Question: - 'onclick'- Now 'toggle' variable is set to '0', background image is changed and the data is being deleted from local storage : this part works fine.- ...- A user clicks on another element (first click data is deleted of prev div ). though a new data should be inserted in that case, but it does not?
json data:
'''
Object {
sess_id : 182104,
name : "AUTOMECH FORMULA",
city : "Cairo",
country : "Egypt",
event_url : "automech-formula"
}
events:189 Object {
sess_id : 182104,
name : "AUTOMECH FORMULA",
city : "Cairo",
country : "Egypt",
event_url : "automech-formula"
}
'''
snapshot (for all data removed on particular div clicked):-

HTML:
'''
<div class="evt_date" style="overflow:hidden" style="overflow:hidden" itemscope itemtype="http://schema.org/Event">
<a href="javascript:void(0);" class="favourate_dextop" id="fav'.$data[$k]['id'].'" onClick=" favaorite('.$data[$k]['id'].',''.$name_event.'',''.$event_city.'',''.$event_country.'',''.$event_urls.'',this)"></a>
</div>
'''
Javascript:
'''
var image2 = 'http://im.gifbt.com/images/star1_phonehover.png';
var image1 = 'http://im.gifbt.com/images/star1_phone.png';
var toggle = 1;
function favaorite(sess_id,name,city,country,event_url,pointer){
var eventData;
//is anything in localstorage?
if (localStorage.getItem('eventData') === null) {
eventData = [];
}else{
// Parse the serialized data back into an array of objects
eventData = JSON.parse(localStorage.getItem('eventData'));
console.log(eventData);
}
var details={};
details.sess_id = sess_id;
details.name = name;
details.city = city;
details.country = country;
details.event_url = event_url;
// Push the new data (whether it be an object or anything else) onto the array
eventData.push(details);
if (toggle == 1){
console.log("1");
$(pointer).closest('.evt_date').find('.favourate_dextop').css('background-image', 'url("' + image2 + '")');
toggle = 0;
}else{
console.log("2");
$(pointer).closest('.evt_date').find('.favourate_dextop').css('background-image', 'url("' + image1 + '")');
$.each(eventData, function(key, value){
console.log(value);
//$('#fav'+ delete value.sess_id + '');
//$('#fav'+ delete value.name + '');
//$('#fav'+ delete value.city + '');
//$('#fav'+ delete value.country + '');
//$('#fav'+ delete value.event_url + '');
delete value.sess_id;
delete value.name;
delete value.city;
delete value.country;
delete value.event_url;
//localStorage.removeItem(value.sess_id);
});
toggle = 1;
}
// Alert the array value
// alert(eventData); // Should be something like [Object array]
// Re-serialize the array back into a string and store it in localStorage
var jsondata=localStorage.setItem('eventData', JSON.stringify(eventData));
console.log(jsondata);
}
'''
<URL>
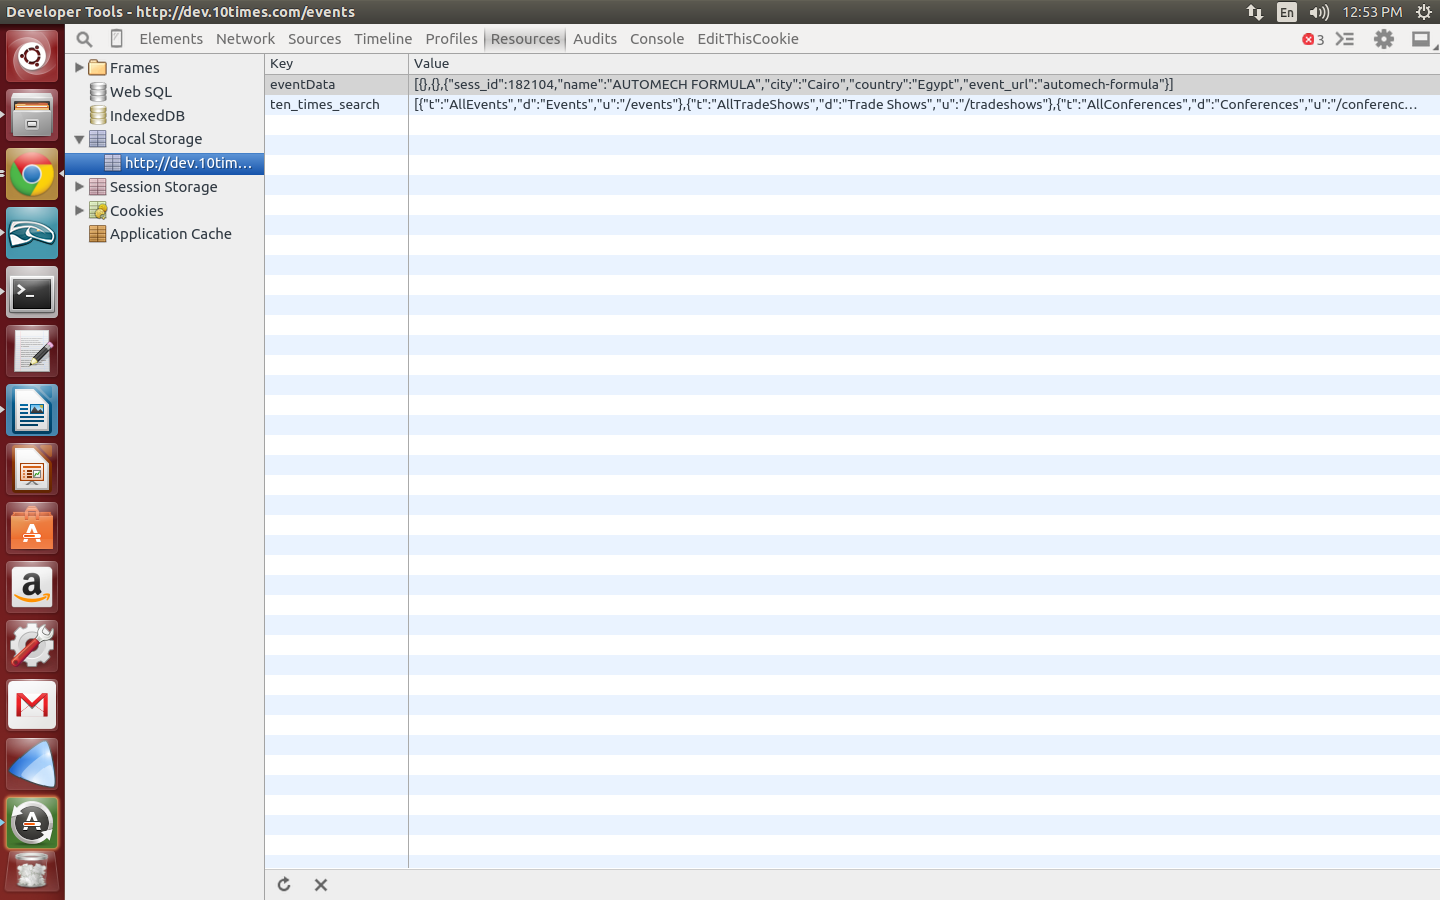
Answer: The main problem is that you're trying to 'JSON.stringify' a normall javascript array:
'''
eventData = [];
'''
While that would work only if your data is an object : 'eventData = {}';
The next thing is this:
'''
delete value.sess_id;
delete value.name;
delete value.city;
delete value.country;
delete value.event_url;
'''
With the above, you're actually emptying the object rather than deleting it. Therefore your new data looks like: '{}{}{}{}{}...' (means many empty anonymous objects). To delete the object, at first place you have to know which object exactly you want to delete ( (*) see the next part)
---
My advice/solution :
- I would remove 'onclick' attribute and use jQuery's '.click()' event handler instead.- I'd hold all the data in 'data' attributes - this way you can very easily get the data asociated with the element as an object (without further processing).- Checking 'toggle' state is unnecesary, since it's naturaly toggled on each . You should only check the existence of the object and delete/insert it accordingly. For the image itself use '.toggleClass()' and set CSS class with a proper image background (instead of replacing it programatically).- (*) I'd give each object in localStorage a , so that it could be recognised later on. It could be anything unique and recognizable ("matchable") with a specified element. I'd set it to 'id' attribute of the currently clicked element, like:'fav1:{name :'blah', ...}, fav2:{...}, ...'
HTML:
'''
<a href="#" class="favourate_dextop" id="fav'.$data[$k]['id'].'"
data-sess_id="'.$data[$k]['id'].'"
data-name="'.$name_event.'"
data-city="'.$event_city.'"
data-country="'.$event_country.'"
data-event_url="'.$event_urls.'" >
</a>
'''
jQuery:
'''
$(document).ready(function(){
// declare an empty object (not array):
var eventData = {};
// check localStorage first after the page is ready (not on click):
if (localStorage.getItem('eventData') !== null) {
// if there's any faved link in the localstorage, highlight it:
$.each(eventData = JSON.parse(localStorage.getItem('eventData')), function(id){
$('#'+id).addClass('faved');
});
}
// instead of 'onclick' attribute, use jQuery .click() event handler:
$('.favourate_dextop').click(function(e){
// prevent default link click (instead of using "javascript:void(0);" in a href attribute):
e.preventDefault();
// check if the link "id" attribute (this.id) exists in the object:
if (eventData[this.id] !== undefined) {
// if so, delete it:
delete eventData[this.id];
}else{
// if not, add it:
// the .data() method gets all 'data' attributes of the element (as an objct)
eventData[this.id] = $(this).data();
}
// toggle '.faved' class:
$(this).toggleClass('faved');
// update localstorage:
localStorage.setItem('eventData', JSON.stringify(eventData));
});
});
'''
Add a '.faved' class to your CSS, instead of replacing image background with jQuery:
'''
.favourate_dextop.faved, .favourate_dextop:hover{
background:url('http://im.gifbt.com/images/star1_phonehover.png') no-repeat;
}
'''
<URL>